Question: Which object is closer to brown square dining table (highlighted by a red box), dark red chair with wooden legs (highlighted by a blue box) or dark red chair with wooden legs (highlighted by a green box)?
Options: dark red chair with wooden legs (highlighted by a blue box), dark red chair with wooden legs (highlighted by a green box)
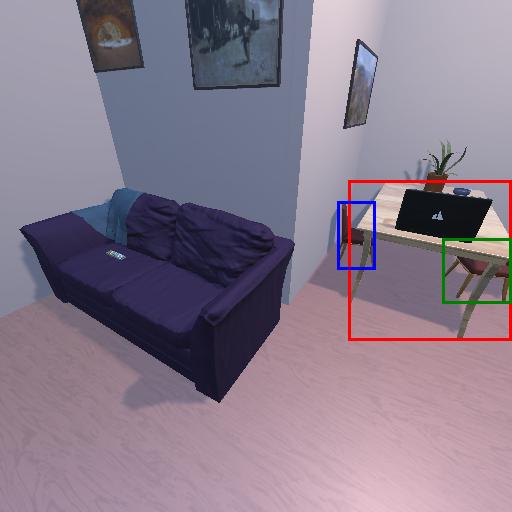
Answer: dark red chair with wooden legs (highlighted by a blue box)